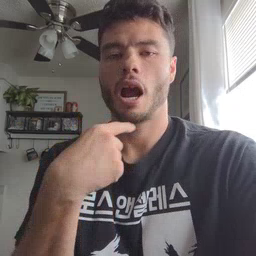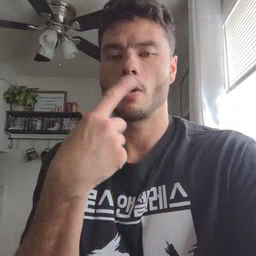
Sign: mouth